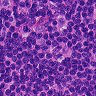
Metastatic tissue present: no